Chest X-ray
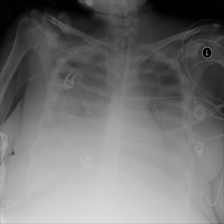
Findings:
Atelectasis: negative
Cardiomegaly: negative
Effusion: negative
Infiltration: negative
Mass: negative
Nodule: negative
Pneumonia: negative
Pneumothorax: negative
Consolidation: positive
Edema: negative
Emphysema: negative
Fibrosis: negative
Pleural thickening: negative
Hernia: negative